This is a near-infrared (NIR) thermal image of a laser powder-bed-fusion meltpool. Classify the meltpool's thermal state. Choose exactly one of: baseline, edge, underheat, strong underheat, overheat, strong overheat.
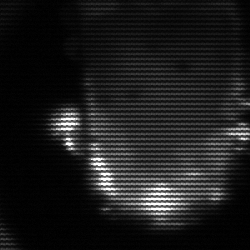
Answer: baseline